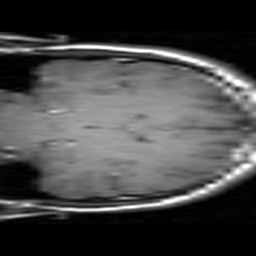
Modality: T1w
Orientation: coronal